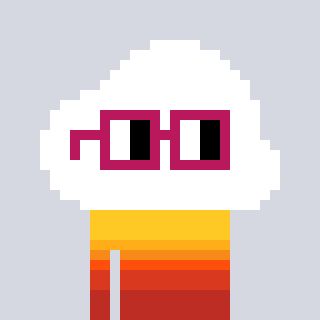
a pixel art character with square dark red glasses, a cloud-shaped head and a grayscale-colored body on a cool background